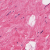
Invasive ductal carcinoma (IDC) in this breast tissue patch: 0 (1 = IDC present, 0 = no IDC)